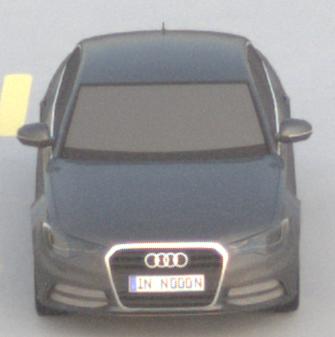
Make: Audi
Model: A6 2.0 TFSI
Detailed model: A6 (C7) Limousine
Model produced from: 2011/10
Model produced until: 2014/09
Doors: 4
Color: gray
Road condition: dry road
Daytime: sunrise or sunset
Contrast: low contrast